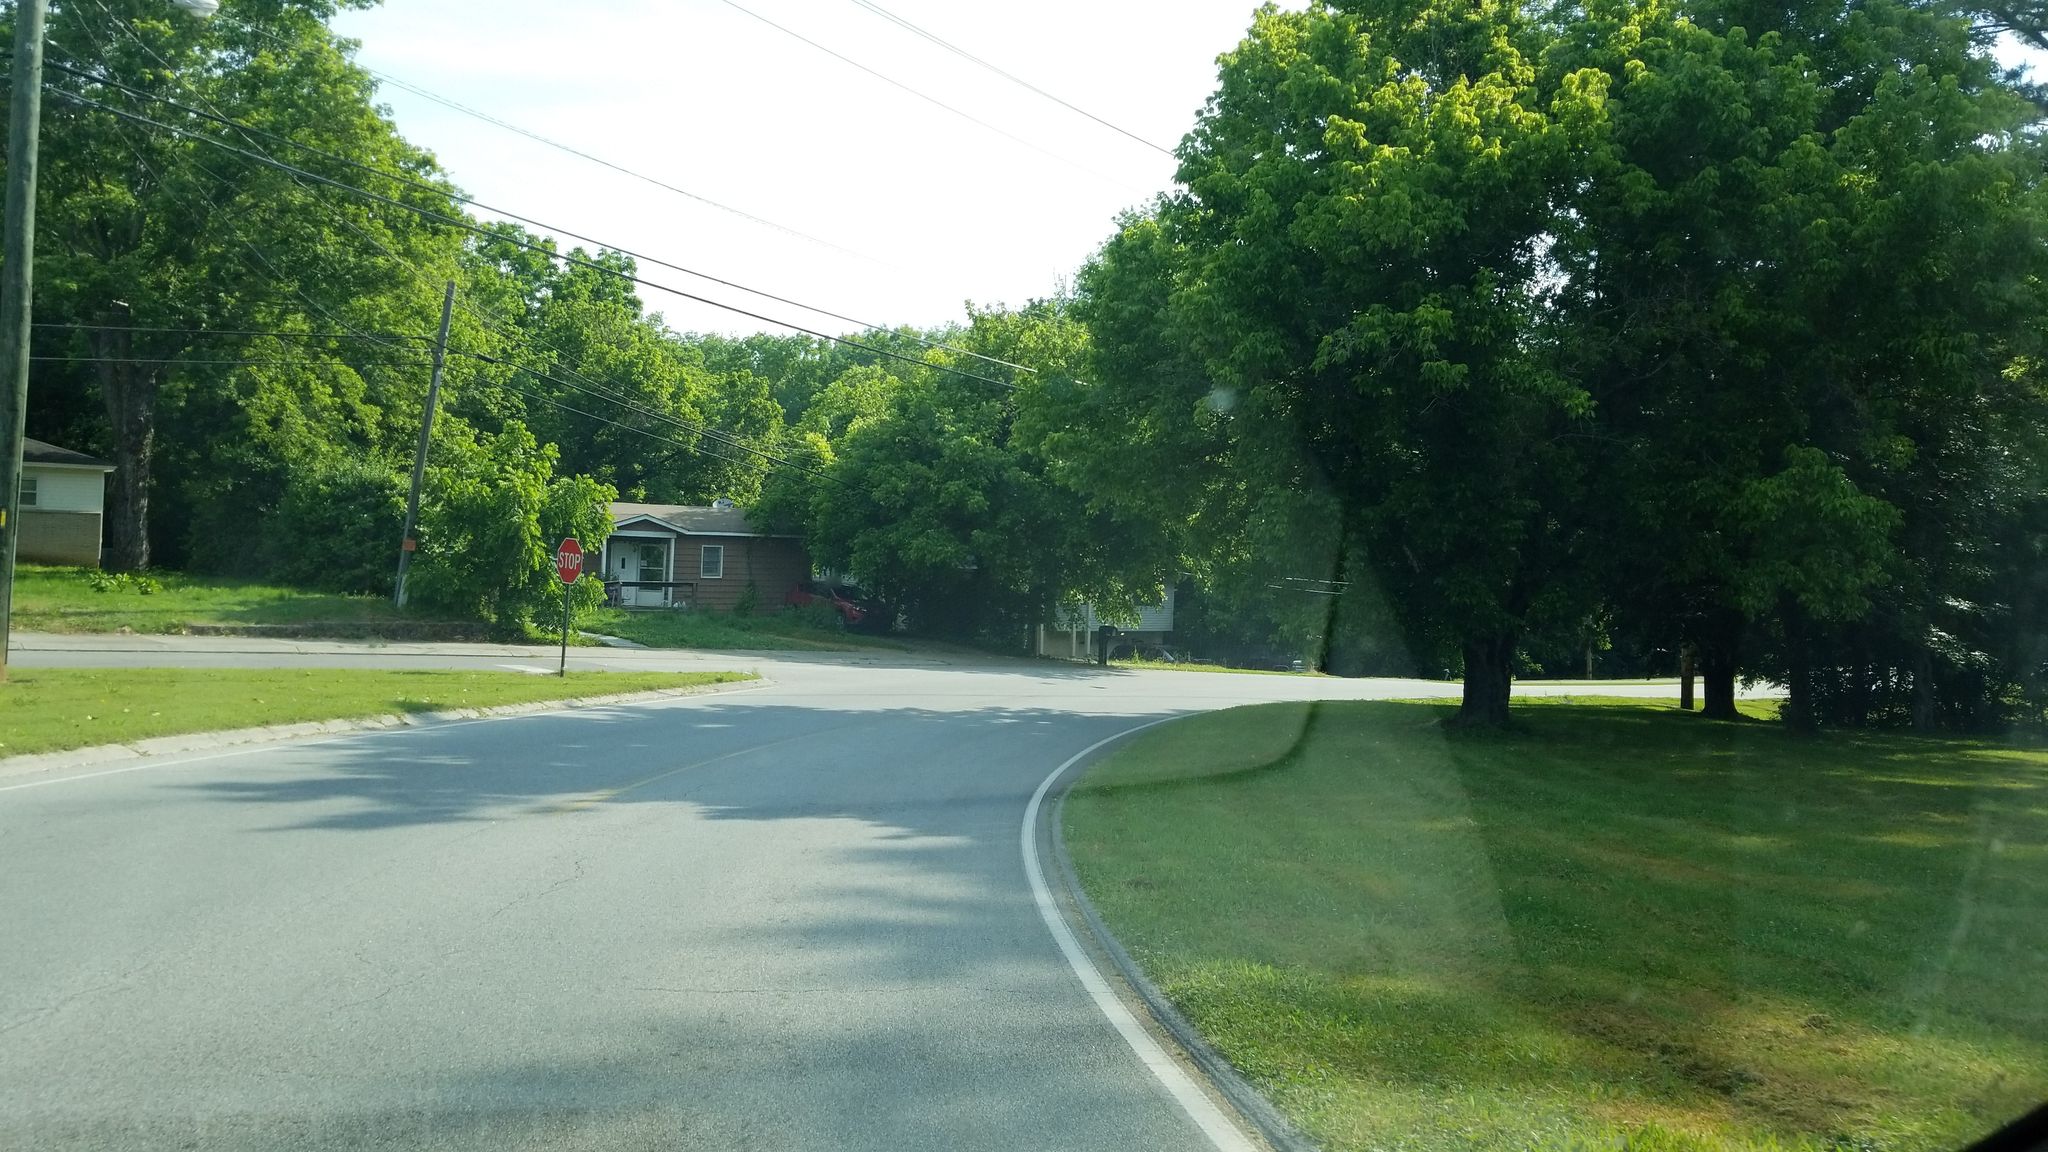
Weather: clear
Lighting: day
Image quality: good
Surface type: cycling surface
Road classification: service, tertiary
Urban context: low density rural
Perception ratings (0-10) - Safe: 5.35, Lively: 5.87, Beautiful: 7.86, Boring: 2.44, Depressing: 2.2, Wealthy: 3.28